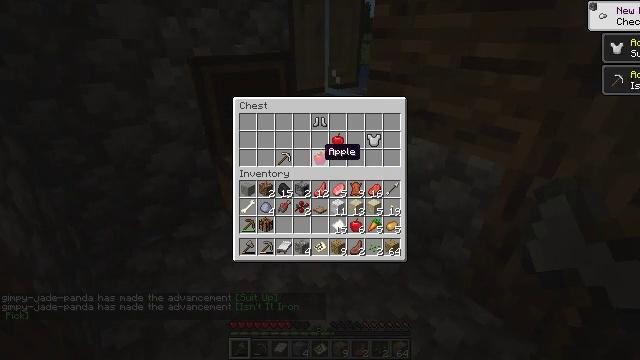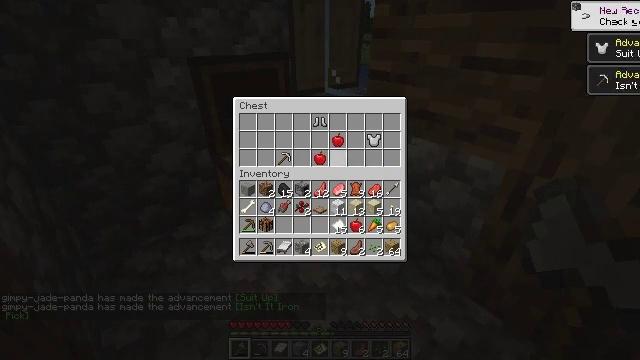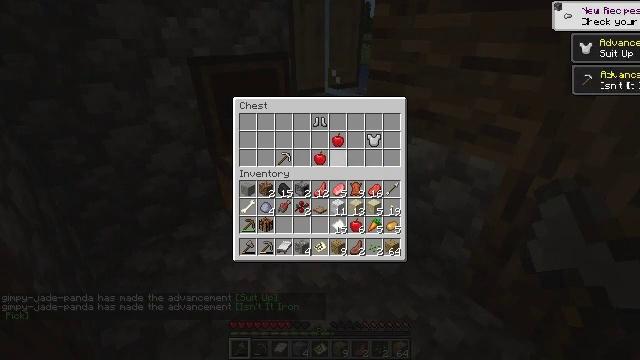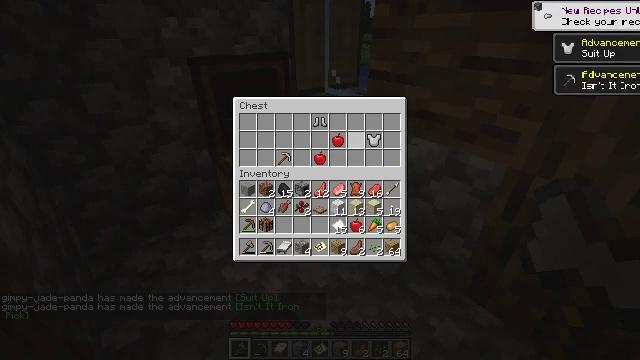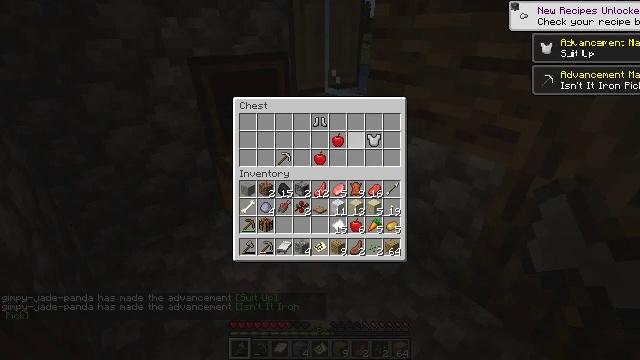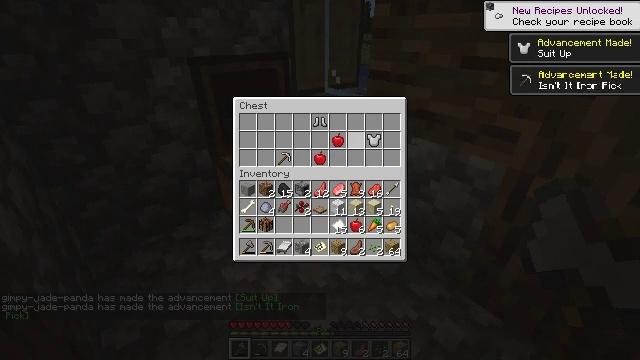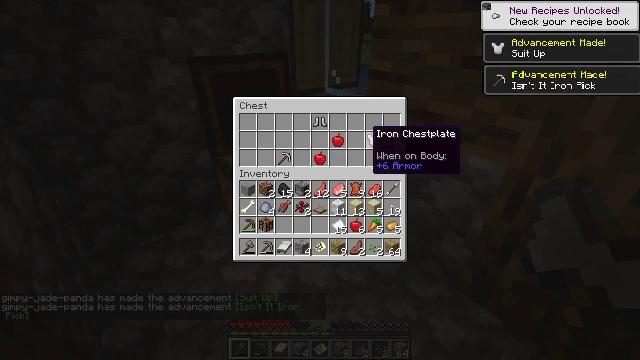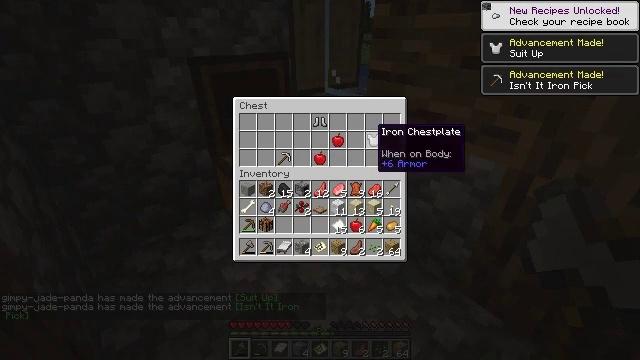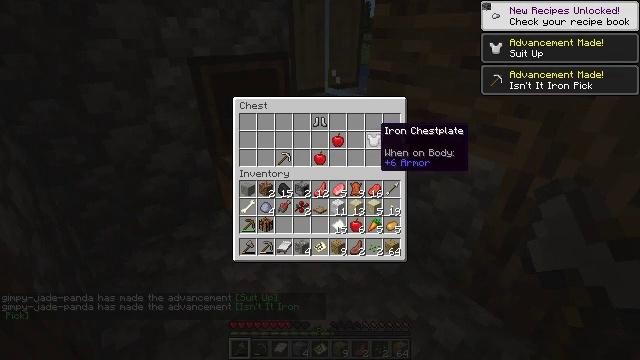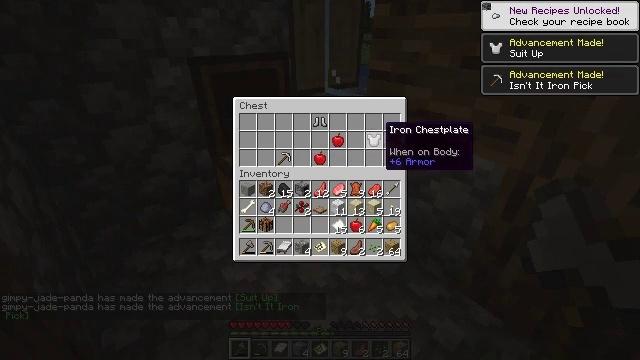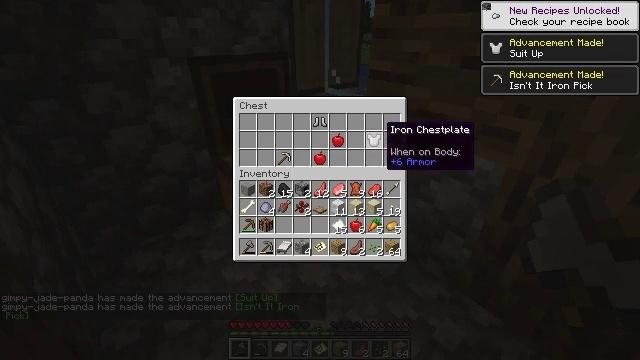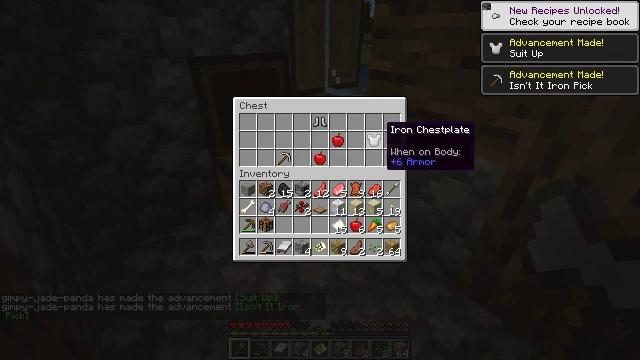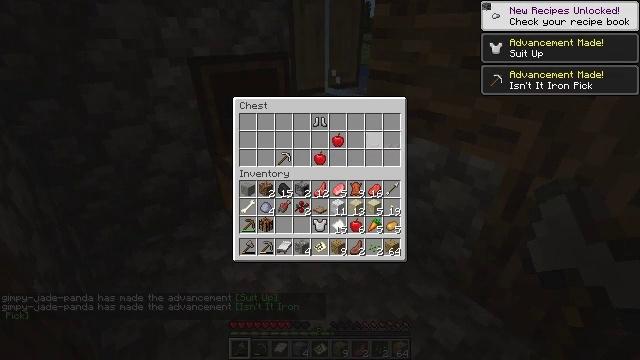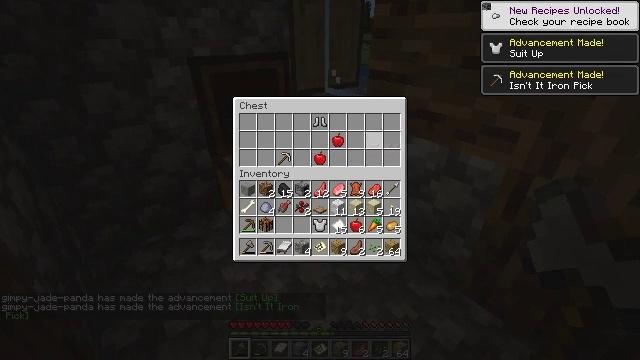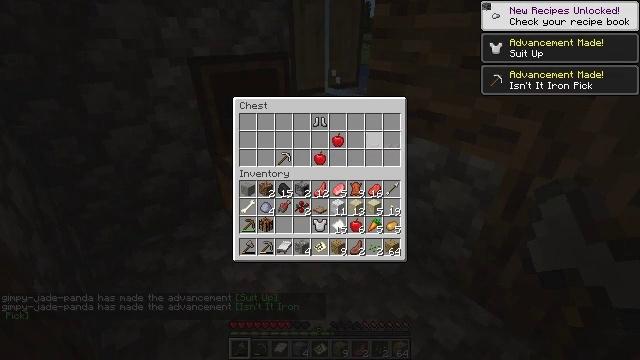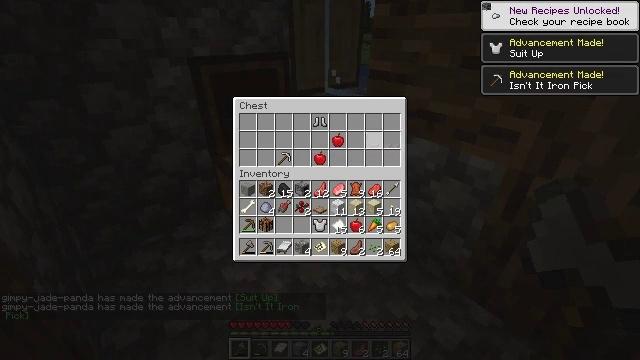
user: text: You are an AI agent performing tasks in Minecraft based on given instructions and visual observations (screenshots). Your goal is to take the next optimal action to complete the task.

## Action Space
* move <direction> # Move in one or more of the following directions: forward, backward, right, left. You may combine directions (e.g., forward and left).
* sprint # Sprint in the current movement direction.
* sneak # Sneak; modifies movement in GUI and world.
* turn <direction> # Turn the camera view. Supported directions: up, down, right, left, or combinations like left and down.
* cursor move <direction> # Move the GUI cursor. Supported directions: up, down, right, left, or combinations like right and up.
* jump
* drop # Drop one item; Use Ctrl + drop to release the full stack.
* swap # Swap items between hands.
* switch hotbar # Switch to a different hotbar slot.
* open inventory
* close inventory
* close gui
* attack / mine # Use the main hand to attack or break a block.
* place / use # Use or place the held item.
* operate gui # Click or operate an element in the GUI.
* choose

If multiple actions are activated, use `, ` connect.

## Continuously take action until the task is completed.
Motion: motion action
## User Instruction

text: Break the grindstone to collect it.
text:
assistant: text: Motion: cursor move right and up
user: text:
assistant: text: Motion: sneak, cursor move right
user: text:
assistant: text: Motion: sneak, cursor move right
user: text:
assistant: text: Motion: sneak, cursor move right
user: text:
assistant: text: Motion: sneak
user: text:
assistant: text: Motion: sneak
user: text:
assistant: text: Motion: sneak
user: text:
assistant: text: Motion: sneak
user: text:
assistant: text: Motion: sneak
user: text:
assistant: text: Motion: sneak
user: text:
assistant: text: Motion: sneak
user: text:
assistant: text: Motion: sneak, operate gui
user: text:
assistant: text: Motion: sneak, operate gui
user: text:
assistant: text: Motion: sneak, operate gui
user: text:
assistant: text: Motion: sneak, cursor move left
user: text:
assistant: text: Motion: sneak, cursor move left and up
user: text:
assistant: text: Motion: sneak
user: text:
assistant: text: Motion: sneak
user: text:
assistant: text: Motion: sneak
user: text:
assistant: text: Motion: sneak
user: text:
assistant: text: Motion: sneak
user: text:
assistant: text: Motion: sneak
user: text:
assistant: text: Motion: sneak, operate gui
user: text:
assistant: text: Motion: sneak, operate gui
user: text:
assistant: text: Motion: sneak, operate gui
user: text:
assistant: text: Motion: sneak
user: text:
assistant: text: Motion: sneak, cursor move left and down
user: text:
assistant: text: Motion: sneak, cursor move left and down
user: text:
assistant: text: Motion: sneak
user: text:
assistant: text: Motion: sneak